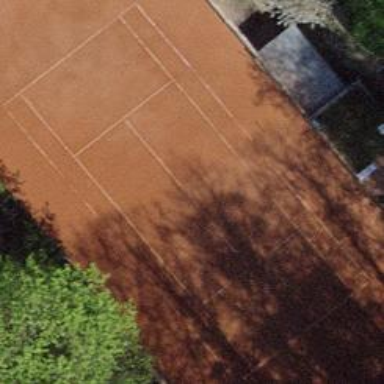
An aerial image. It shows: Tennis court on pitch.